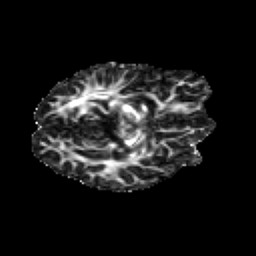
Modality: FA
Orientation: axial
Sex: female
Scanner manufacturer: siemens
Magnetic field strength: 3 T
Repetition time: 5 s
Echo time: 0.071 s